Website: slack
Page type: payment
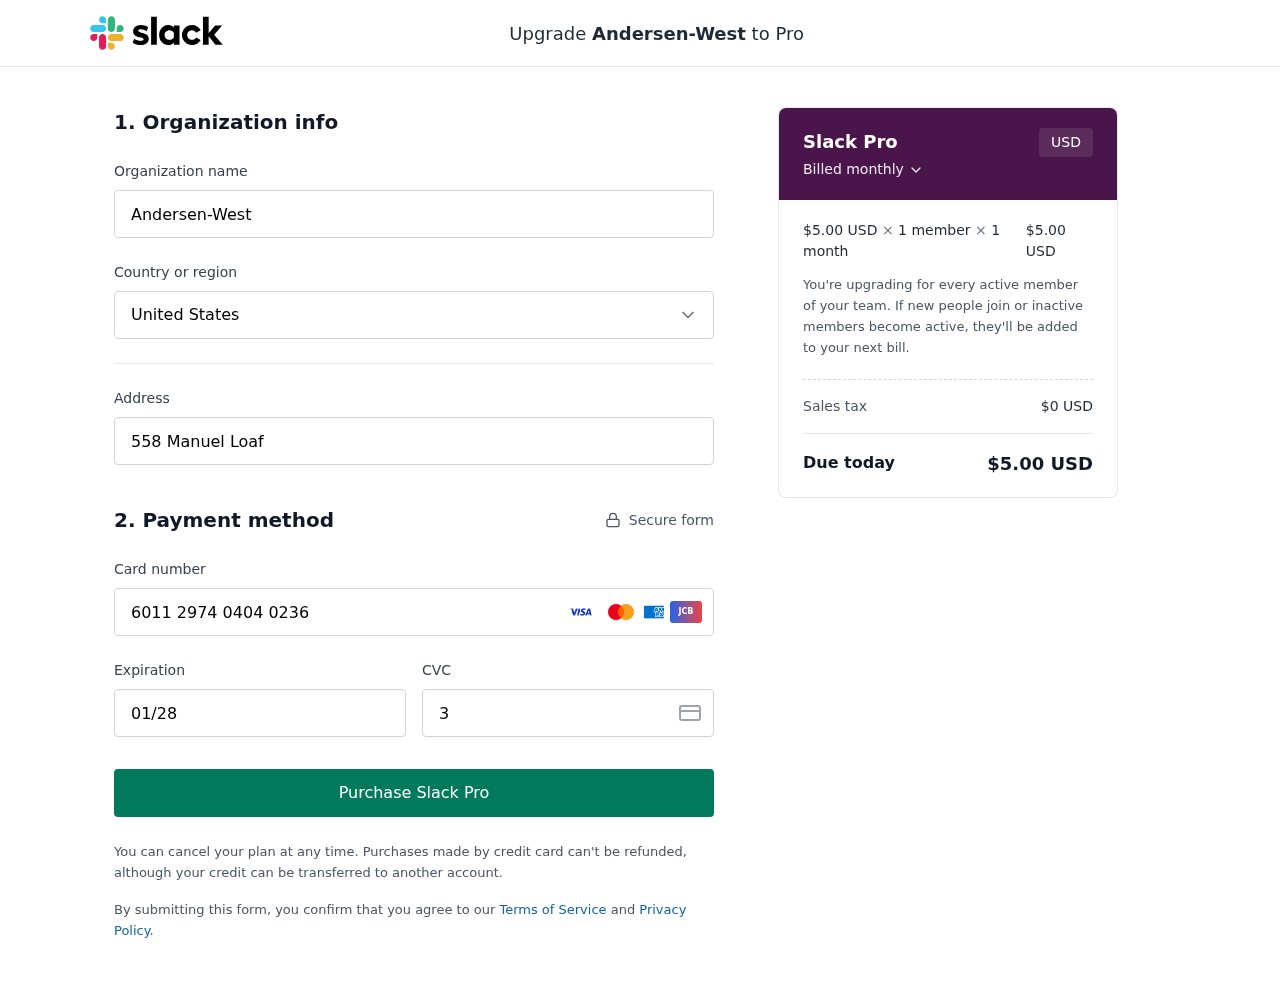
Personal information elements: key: PII_CARD_CVV
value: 334
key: PII_CARD_EXPIRY
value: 01/28
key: PII_CARD_NUMBER
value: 6011 2974 0404 0236
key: PII_COMPANY
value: Andersen-West
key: PII_COUNTRY
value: United States
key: PII_STREET
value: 558 Manuel Loaf
Product elements: key: PRODUCT1_PRICE
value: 5
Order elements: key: ORDER_SUBTOTAL
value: $5.00 USD
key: ORDER_TAX
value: $0 USD
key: ORDER_TOTAL
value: $5.00 USD